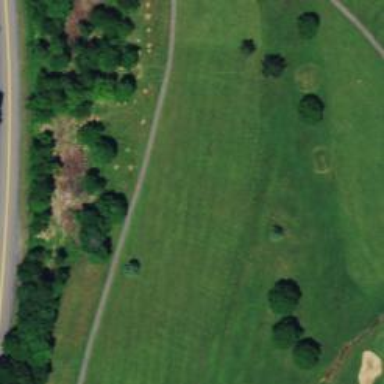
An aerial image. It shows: View of golf hole.